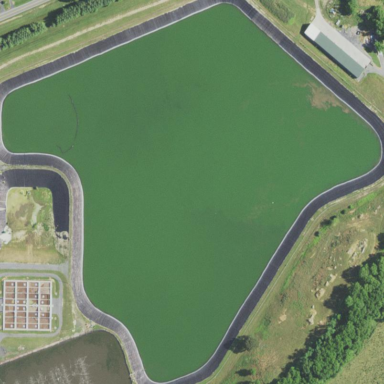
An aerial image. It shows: Wastewater basin surrounded by water.